Aerial crown-view tile of a tropical tree (Barro Colorado Island, Panama), acquired 20241216:
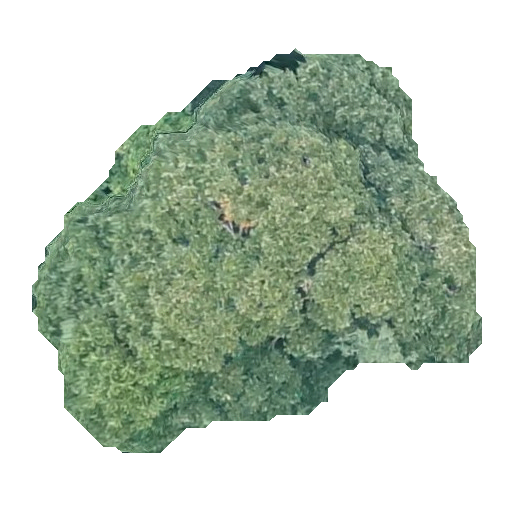
Species: Dipteryx oleifera
GBIF accepted scientific name: Dipteryx oleifera
Crown area: 177.073 m²